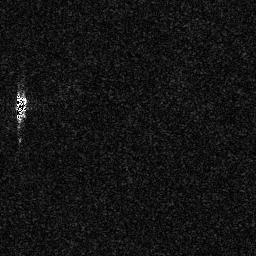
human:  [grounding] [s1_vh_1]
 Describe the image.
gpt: In the satellite image, there is  <ref>1 small ship </ref> <box>[[5, 34, 10, 47, 0]]</box> located at left.